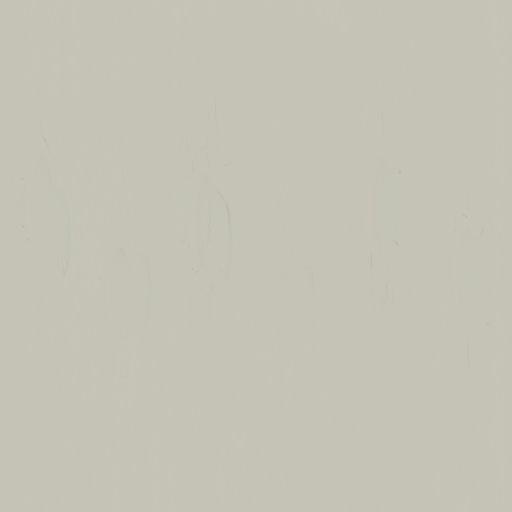
Tags: foot footsteps sand steps